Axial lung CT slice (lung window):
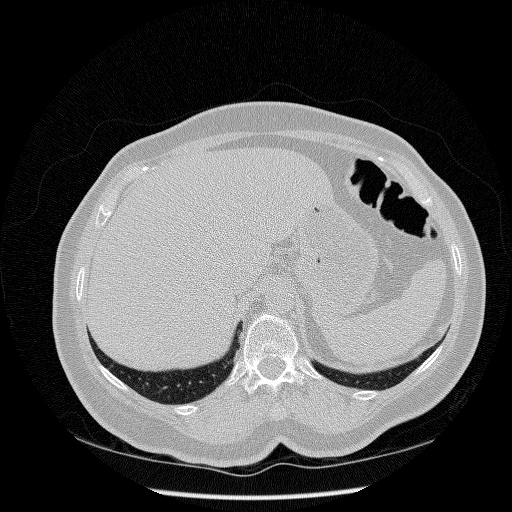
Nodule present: no